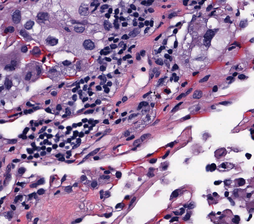
Tumor epithelial tissue: yes
Tumor-associated stroma tissue: yes
Normal tissue: no